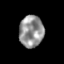
Tissue: skin
Cell type: Epithelial cells
Senescence score: 0.2614
Nuclear area (px): 751
Mean DAPI intensity: 148.527